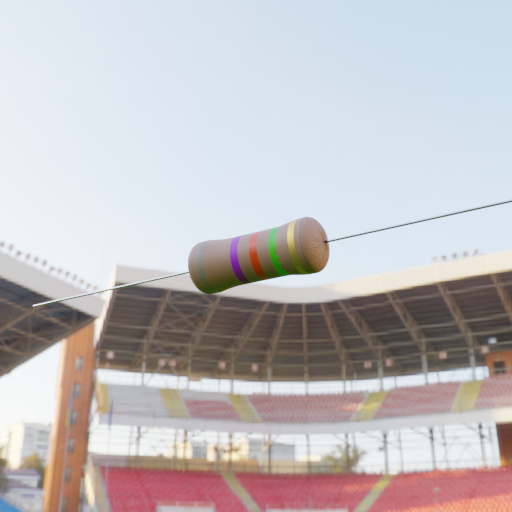
Resistor colour bands (in order): gray, violet, red, green, gold